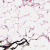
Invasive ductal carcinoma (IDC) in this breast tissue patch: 0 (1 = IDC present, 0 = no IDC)